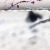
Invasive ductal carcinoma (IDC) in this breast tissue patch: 0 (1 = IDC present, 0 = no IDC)